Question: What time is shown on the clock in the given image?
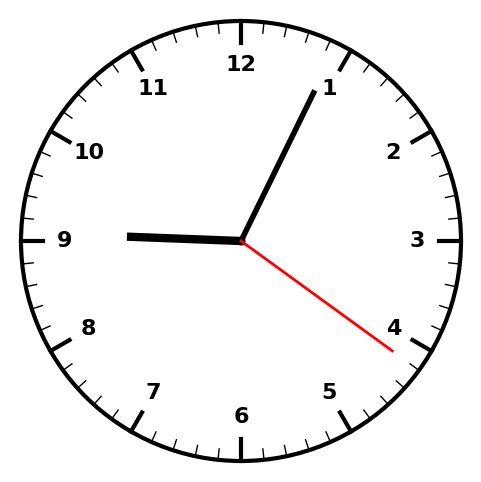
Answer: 09:04:21